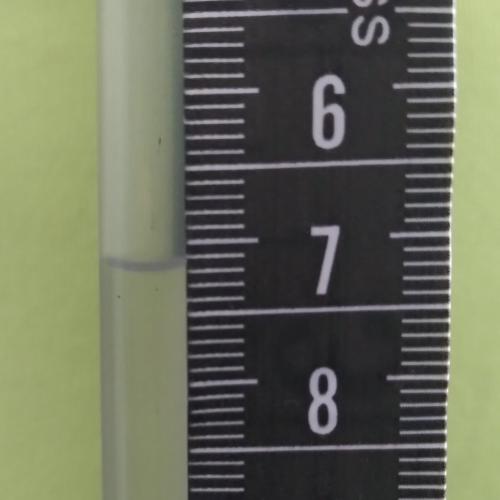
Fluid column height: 7.1 cm